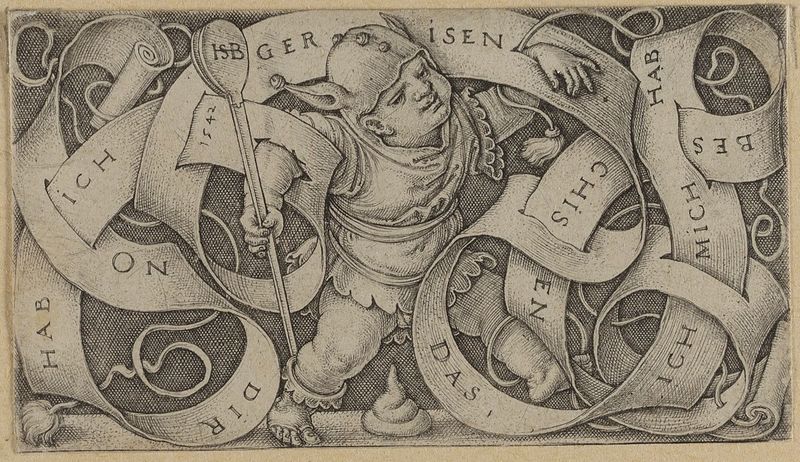
Titel: Der Narr
Künstler: Hans Sebald Beham
Standort: Hamburg
Institution: Museum für Kunst und Gewerbe Hamburg
Schlagwörter: band, kind, renaissance, schrift, papier, grafik, graphik, löffel, fotografie, photographie, narr, druck, druckgraphik, druckgrafik, stich, buchstaben, bänder, kupferstich, narrenkappe, banderole, spruchband, schriftband, alphabet, satz, dummkopf, scheisse, kot, häufchen, reproduktionen, druckerzeugnisse, ausscheidung, ornamentstich, ornamentstiche, tölpel, bedürfnisse, exkremente